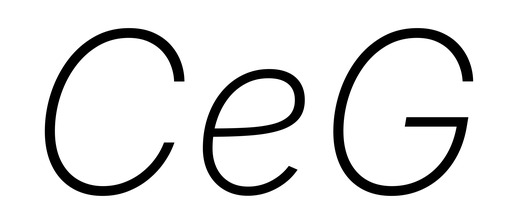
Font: Inter-Italic_ExtraLight_Italic